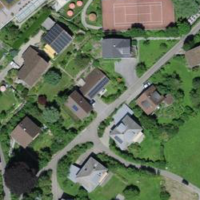
EUNIS habitat code: 55
Species observed at this site:
Tanacetum vulgare
Salvia glutinosa
Pica pica
Galeopsis tetrahit
Milvus migrans